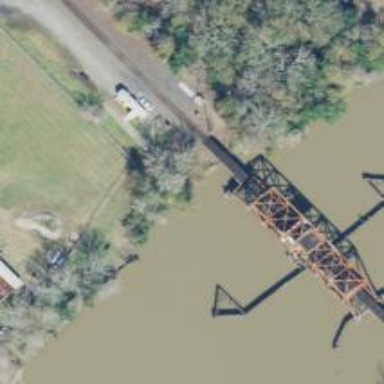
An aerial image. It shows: Swing bridge for railway traffic.